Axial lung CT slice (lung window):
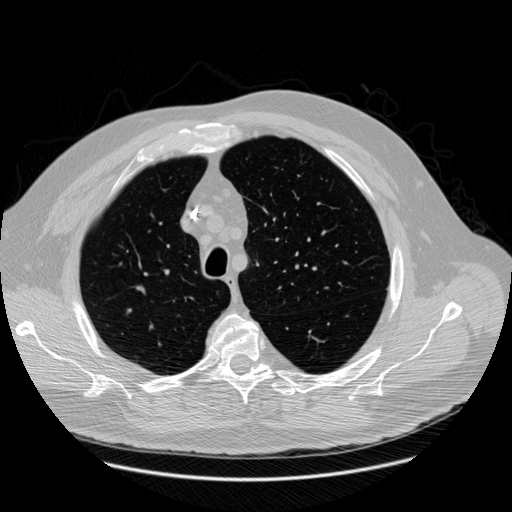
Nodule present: no